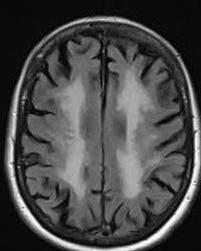
Label: notumor